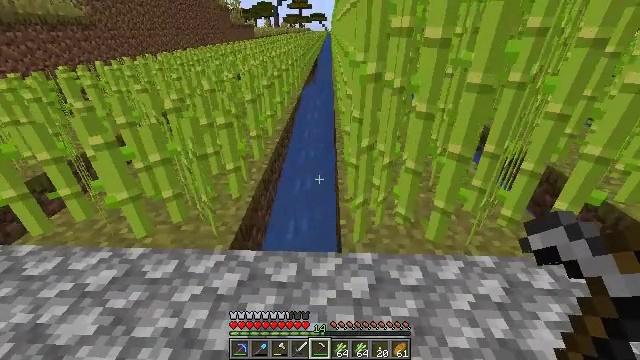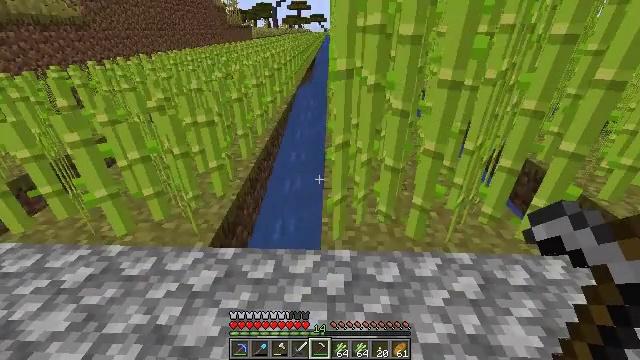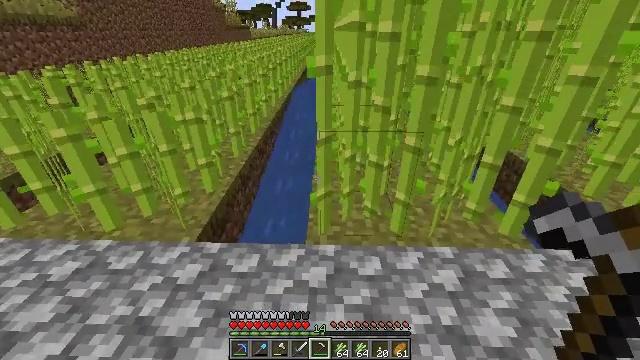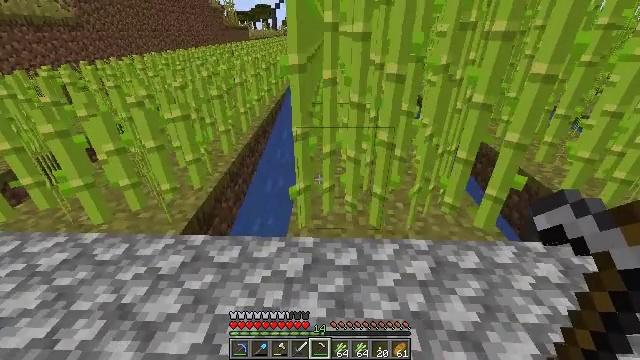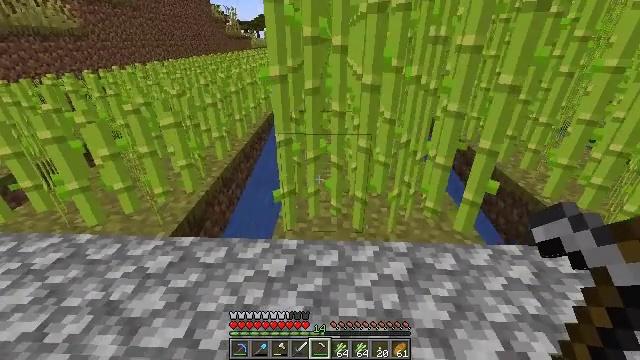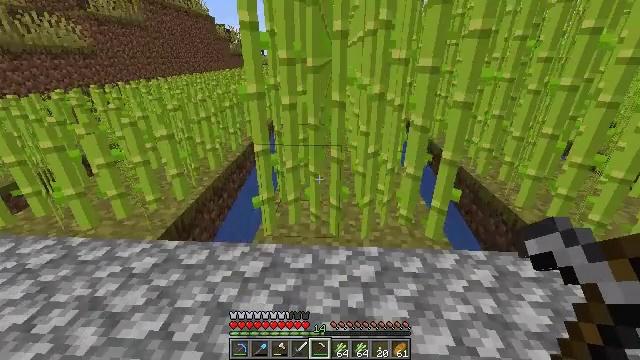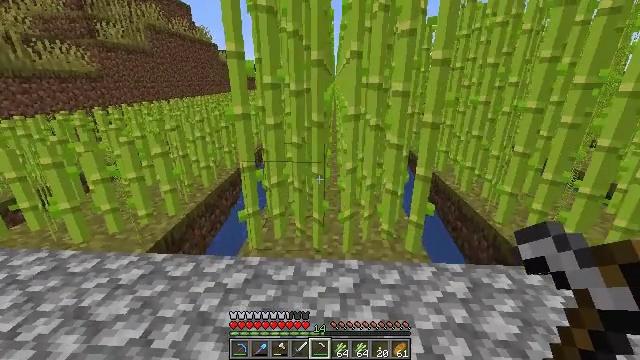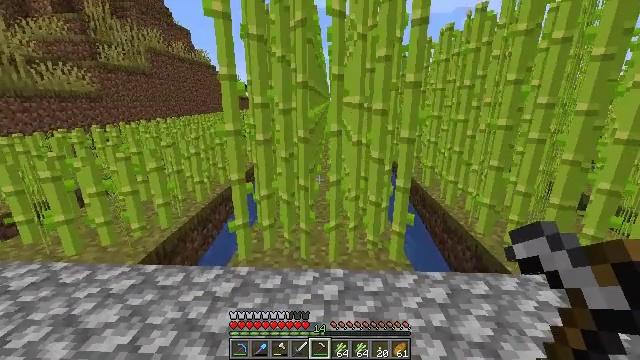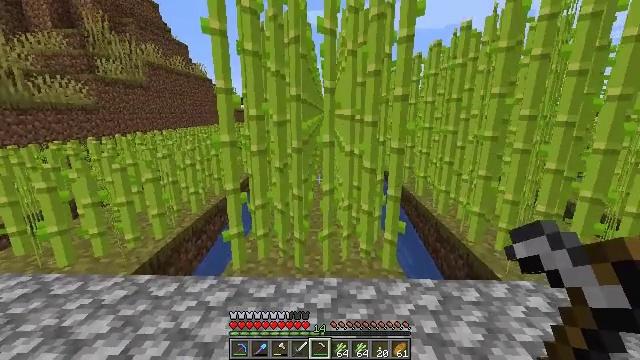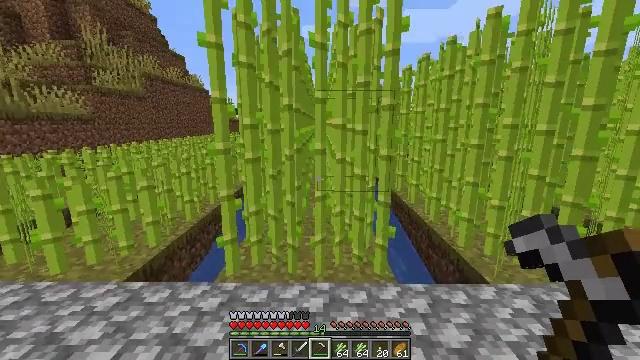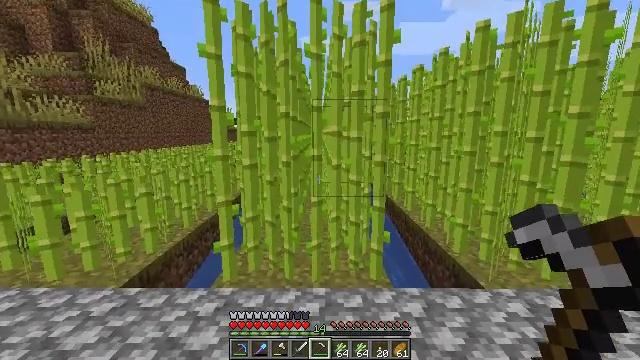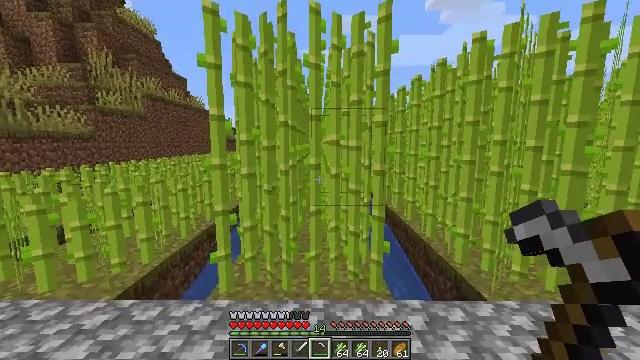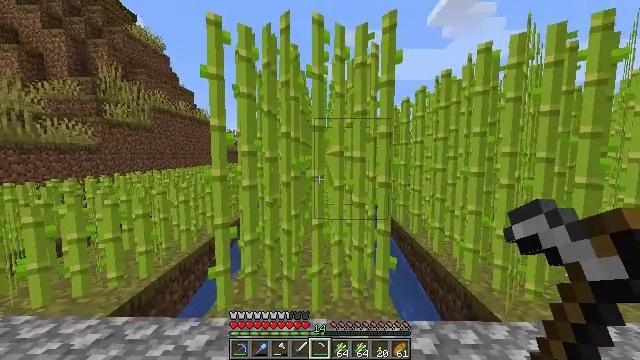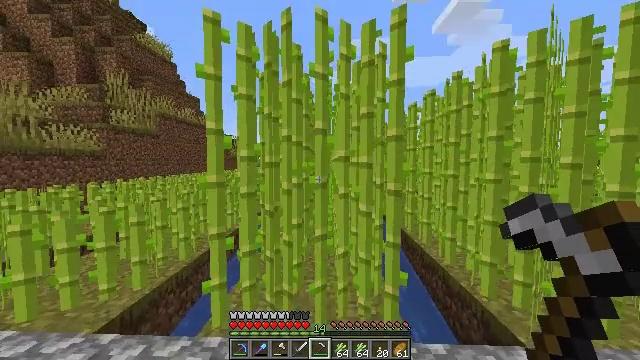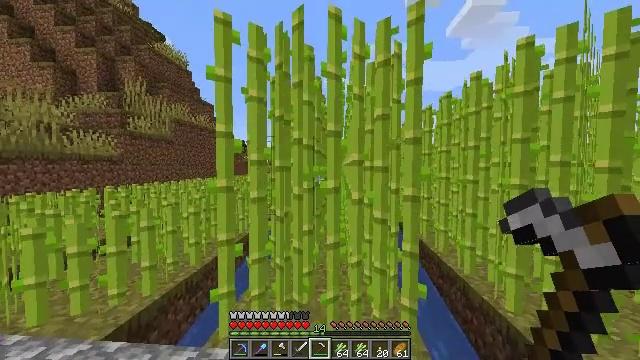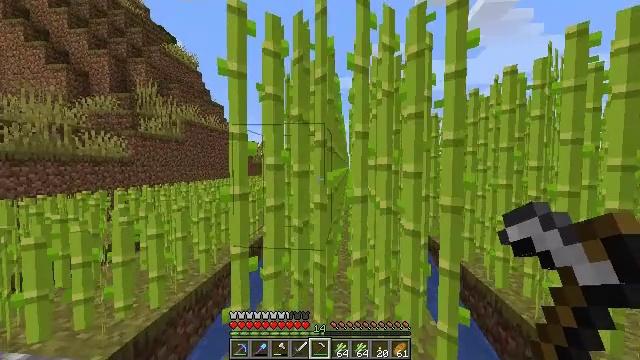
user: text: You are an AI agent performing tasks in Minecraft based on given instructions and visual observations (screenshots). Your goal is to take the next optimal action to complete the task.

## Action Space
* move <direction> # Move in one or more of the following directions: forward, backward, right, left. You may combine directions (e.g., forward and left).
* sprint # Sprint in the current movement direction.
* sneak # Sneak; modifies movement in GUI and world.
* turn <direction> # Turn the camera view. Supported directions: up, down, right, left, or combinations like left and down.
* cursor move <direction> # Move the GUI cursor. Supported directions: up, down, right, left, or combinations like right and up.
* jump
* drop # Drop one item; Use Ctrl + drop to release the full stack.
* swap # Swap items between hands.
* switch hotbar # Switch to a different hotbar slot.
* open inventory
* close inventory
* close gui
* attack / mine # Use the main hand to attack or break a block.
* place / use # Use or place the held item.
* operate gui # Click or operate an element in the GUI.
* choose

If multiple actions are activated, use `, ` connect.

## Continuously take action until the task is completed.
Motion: motion action
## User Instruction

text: Gather sugar cane for crafting.
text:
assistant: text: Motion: move right
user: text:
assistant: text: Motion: move back and move right
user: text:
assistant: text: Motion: move back and move right
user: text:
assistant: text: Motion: move back and move right, turn up
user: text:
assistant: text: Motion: move back and move right, turn up
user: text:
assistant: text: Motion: move back and move right, turn up
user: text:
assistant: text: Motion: move back, turn up
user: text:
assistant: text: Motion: turn up
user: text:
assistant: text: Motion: turn up
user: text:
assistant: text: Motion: turn up
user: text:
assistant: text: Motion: move forward, turn up
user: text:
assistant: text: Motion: move forward, turn up
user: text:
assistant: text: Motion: move forward, turn left and up
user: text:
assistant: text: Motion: move forward and move left, turn left and up
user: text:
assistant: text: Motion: move forward and move left, turn left
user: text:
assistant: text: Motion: move forward and move left, attack / mine
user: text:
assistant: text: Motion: move forward and move left, attack / mine
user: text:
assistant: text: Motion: turn right, attack / mine
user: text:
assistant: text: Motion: turn right, attack / mine
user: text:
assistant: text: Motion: turn right, attack / mine
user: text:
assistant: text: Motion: turn right, attack / mine
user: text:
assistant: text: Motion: attack / mine
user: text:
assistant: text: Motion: attack / mine
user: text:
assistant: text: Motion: move forward, attack / mine
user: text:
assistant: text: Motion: move forward, attack / mine
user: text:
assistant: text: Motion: move forward, attack / mine
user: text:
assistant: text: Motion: move forward, turn right, attack / mine
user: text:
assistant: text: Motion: move forward, turn right, attack / mine
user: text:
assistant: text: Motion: move forward, turn right, attack / mine
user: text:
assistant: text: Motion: attack / mine